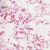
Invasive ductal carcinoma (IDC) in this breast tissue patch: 0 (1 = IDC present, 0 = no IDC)